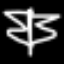
Label: angel